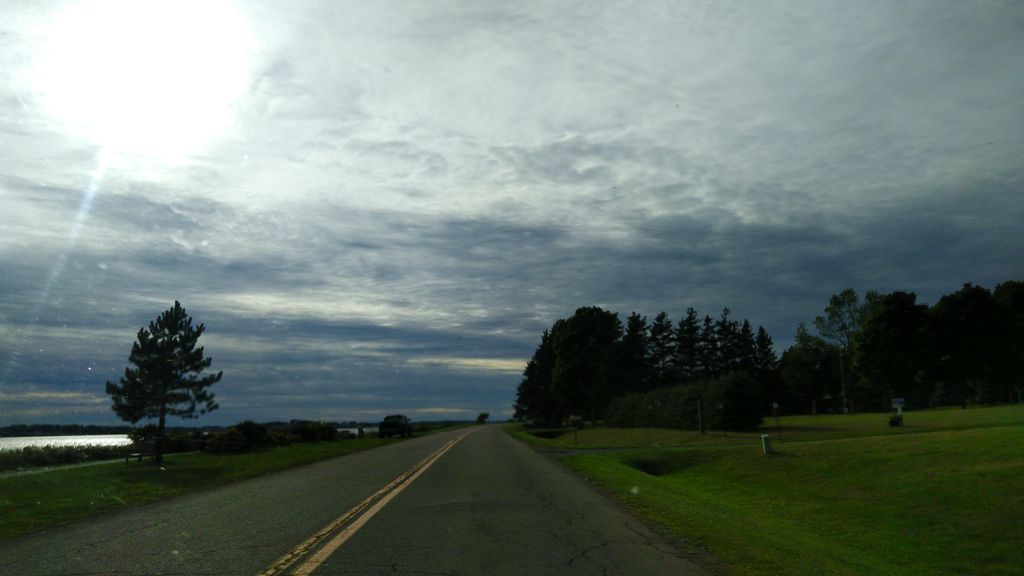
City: charlottetown